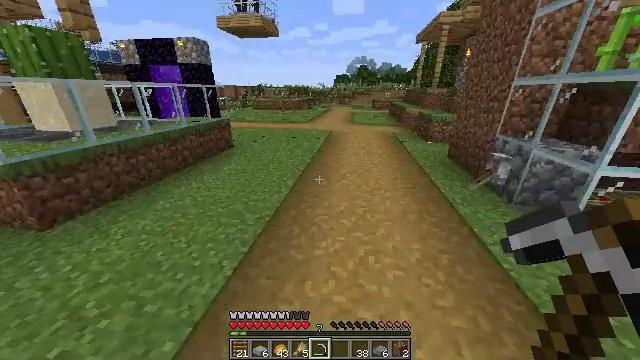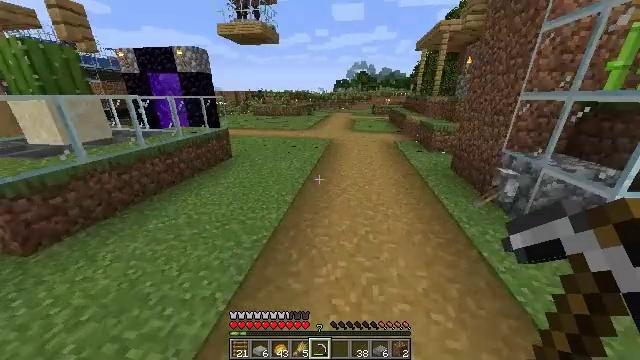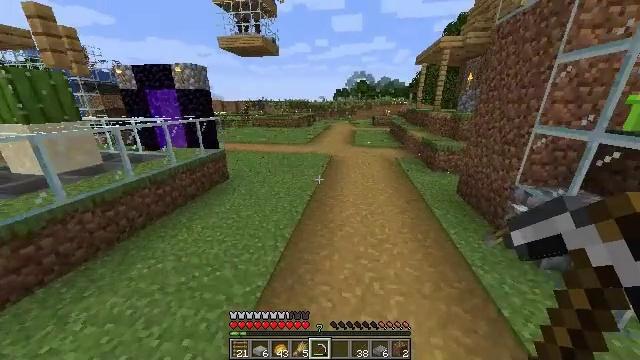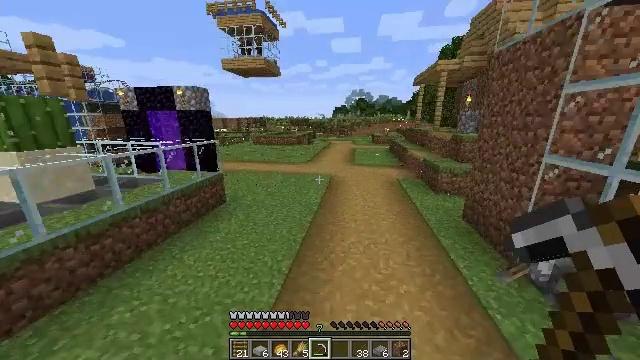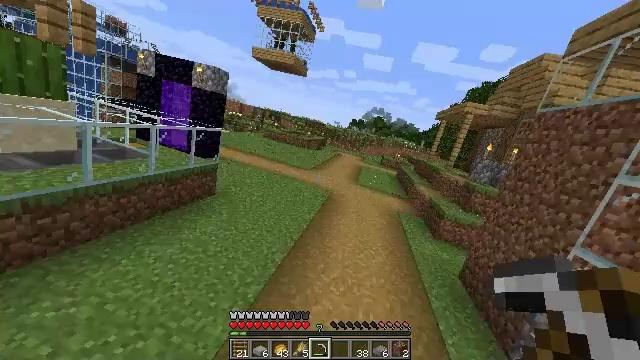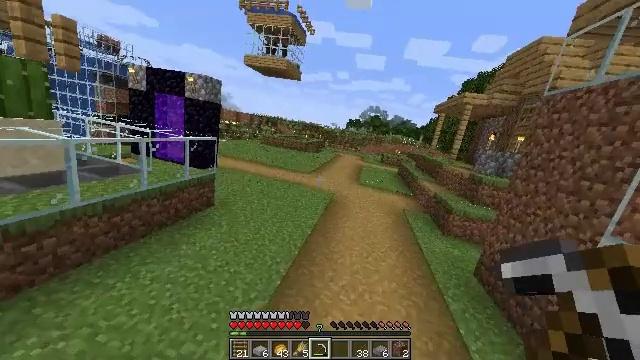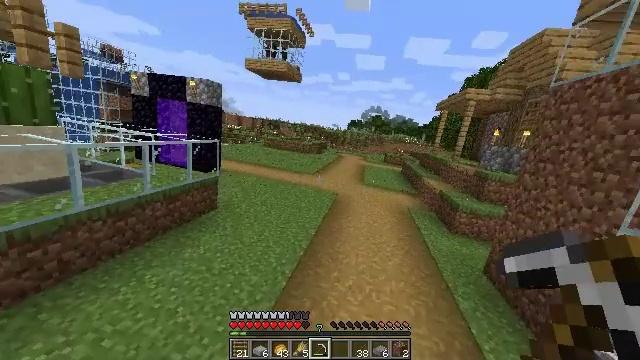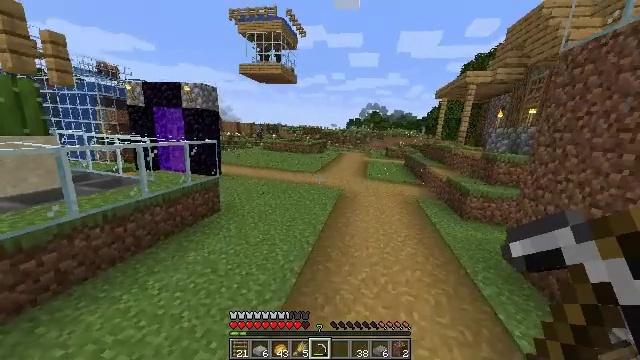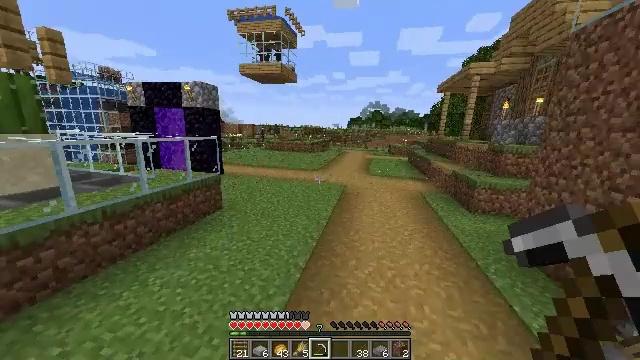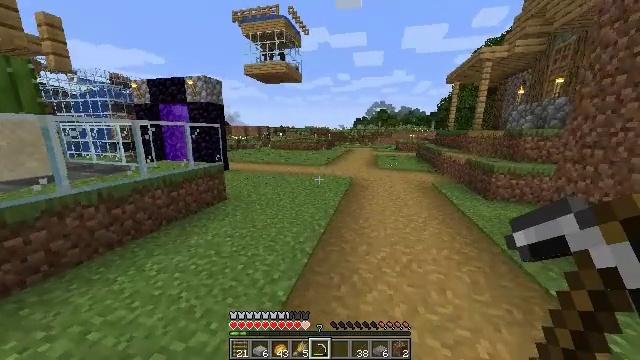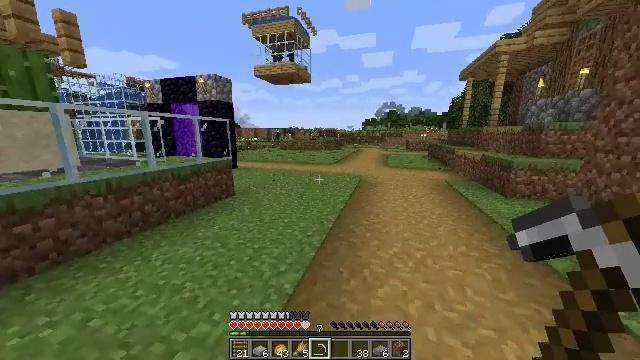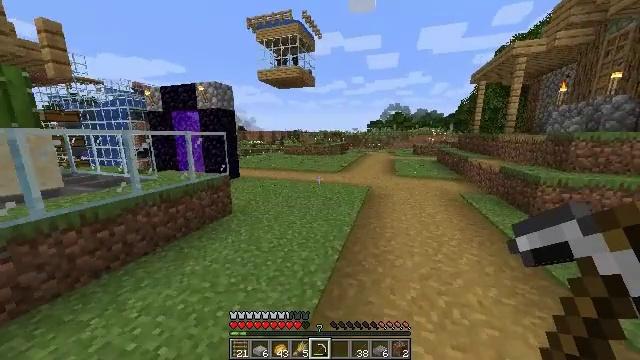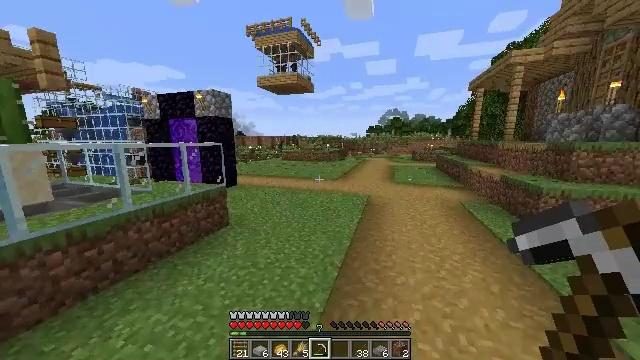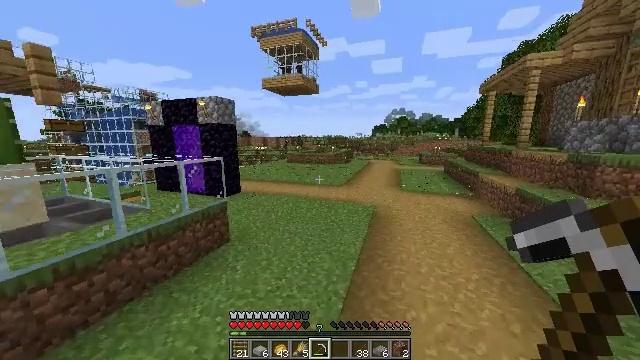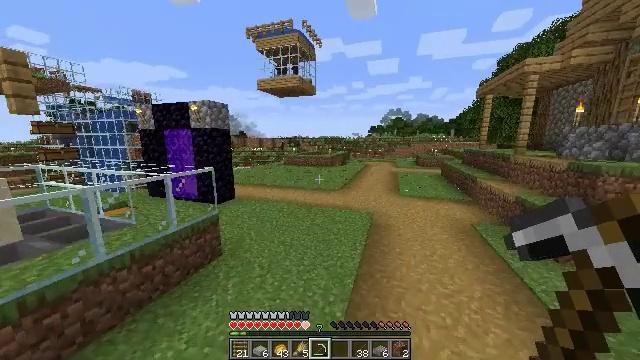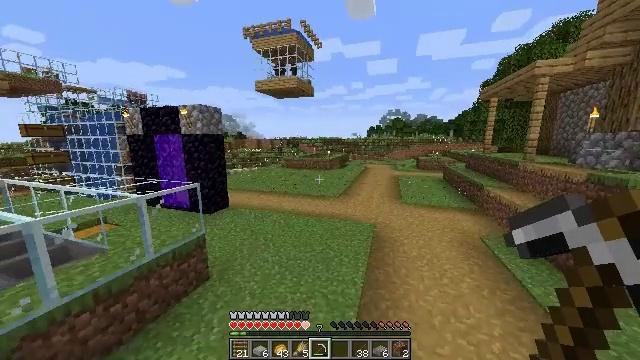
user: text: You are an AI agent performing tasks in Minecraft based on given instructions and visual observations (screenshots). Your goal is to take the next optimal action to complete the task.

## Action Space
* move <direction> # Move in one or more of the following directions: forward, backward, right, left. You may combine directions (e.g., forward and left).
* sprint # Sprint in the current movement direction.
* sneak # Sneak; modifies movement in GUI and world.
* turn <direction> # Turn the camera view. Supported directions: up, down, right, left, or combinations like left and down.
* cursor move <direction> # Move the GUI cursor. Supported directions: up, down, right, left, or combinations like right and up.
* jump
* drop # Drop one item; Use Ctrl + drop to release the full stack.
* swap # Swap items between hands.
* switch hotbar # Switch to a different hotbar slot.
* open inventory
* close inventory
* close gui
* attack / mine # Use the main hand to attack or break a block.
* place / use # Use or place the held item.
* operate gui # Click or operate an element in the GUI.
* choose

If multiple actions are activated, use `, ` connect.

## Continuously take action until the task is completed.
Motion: motion action
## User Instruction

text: Hunt fish.
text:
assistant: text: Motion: move forward, turn up, jump
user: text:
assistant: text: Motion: move forward, turn up, jump
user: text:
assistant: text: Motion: move forward, sprint, turn up, jump
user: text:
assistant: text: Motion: move forward, sprint, turn up, jump
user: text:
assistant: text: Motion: move forward, sprint, jump
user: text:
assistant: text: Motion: move forward, jump
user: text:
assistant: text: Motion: move forward, jump
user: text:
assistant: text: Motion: move forward, jump
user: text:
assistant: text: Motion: move forward, sprint, turn left, jump
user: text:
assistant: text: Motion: move forward, sprint, turn left, jump
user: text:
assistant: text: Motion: move forward, sprint, turn left, jump
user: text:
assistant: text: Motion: move forward, sprint, turn up, jump
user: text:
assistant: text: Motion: move forward, turn left, jump
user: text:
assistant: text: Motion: move forward, jump
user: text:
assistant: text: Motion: move forward, jump
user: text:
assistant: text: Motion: move forward, jump
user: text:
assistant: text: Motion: move forward, sprint, jump
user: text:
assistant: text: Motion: move forward, sprint, jump
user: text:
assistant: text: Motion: move forward, sprint, jump
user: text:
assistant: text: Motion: move forward, jump
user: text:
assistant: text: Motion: move forward, turn left and up, jump
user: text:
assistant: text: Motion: move forward, turn left, jump
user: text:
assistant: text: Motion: move forward, turn left, jump
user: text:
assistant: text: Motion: move forward, sprint, turn left, jump
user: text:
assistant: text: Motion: move forward, sprint, turn left, jump
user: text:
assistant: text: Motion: move forward, sprint, jump
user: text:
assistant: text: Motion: move forward, sprint, jump
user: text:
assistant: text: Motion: move forward, jump
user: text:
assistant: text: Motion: move forward, jump
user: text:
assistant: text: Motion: move forward, jump